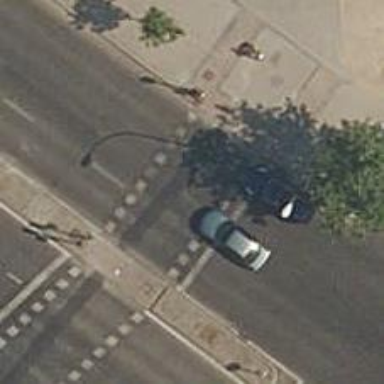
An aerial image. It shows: Footway with zebra crossing.